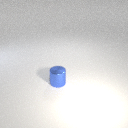
small blue metal cylinder